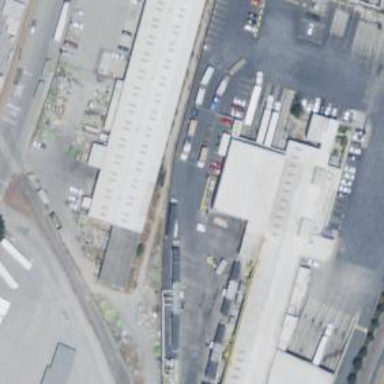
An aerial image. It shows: Spur service.